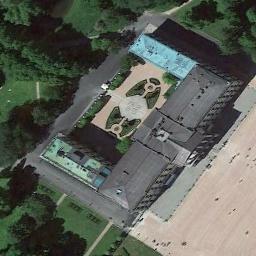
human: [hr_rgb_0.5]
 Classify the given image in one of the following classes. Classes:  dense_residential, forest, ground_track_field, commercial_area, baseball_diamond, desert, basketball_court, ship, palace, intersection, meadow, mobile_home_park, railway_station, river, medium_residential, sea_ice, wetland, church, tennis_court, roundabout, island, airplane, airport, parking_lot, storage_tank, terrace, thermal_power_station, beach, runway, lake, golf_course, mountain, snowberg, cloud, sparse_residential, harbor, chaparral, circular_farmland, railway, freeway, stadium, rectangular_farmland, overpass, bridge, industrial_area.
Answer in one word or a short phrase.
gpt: palace